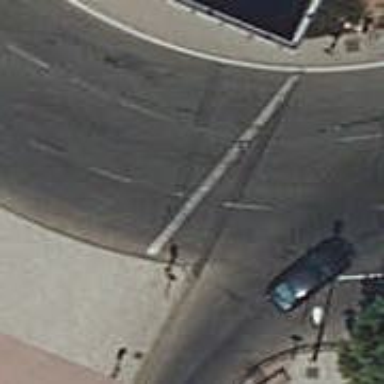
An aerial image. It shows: Secondary road with asphalt surface leading to roundabout junction.